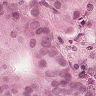
Metastatic tissue present: yes